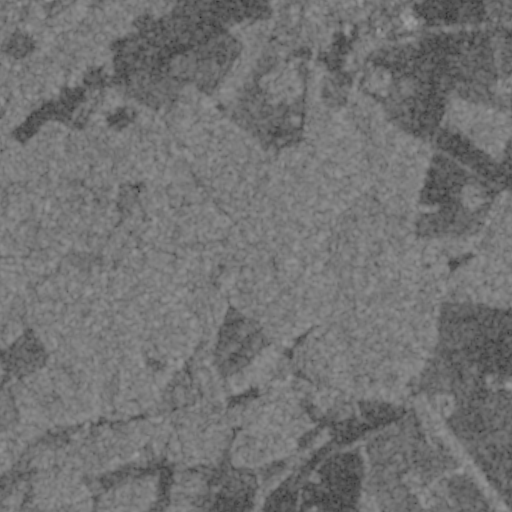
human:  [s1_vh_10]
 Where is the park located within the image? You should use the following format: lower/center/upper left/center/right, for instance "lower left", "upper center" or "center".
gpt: The park is located in the upper left of the image.
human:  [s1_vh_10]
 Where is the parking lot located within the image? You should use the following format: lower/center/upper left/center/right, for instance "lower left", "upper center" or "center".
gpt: The parking lot is located in the upper right of the image.
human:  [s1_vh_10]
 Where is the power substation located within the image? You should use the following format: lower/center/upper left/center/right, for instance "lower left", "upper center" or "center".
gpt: The power substation is located in the lower right of the image.
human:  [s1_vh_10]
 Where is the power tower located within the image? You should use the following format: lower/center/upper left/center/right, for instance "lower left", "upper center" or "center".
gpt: The power tower is located in the lower of the image.
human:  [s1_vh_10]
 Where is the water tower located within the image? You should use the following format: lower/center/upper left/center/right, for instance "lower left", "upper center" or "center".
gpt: The water tower is located in the upper right of the image.
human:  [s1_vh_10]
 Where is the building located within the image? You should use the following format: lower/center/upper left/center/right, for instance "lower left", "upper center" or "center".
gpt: There is no building in the image.

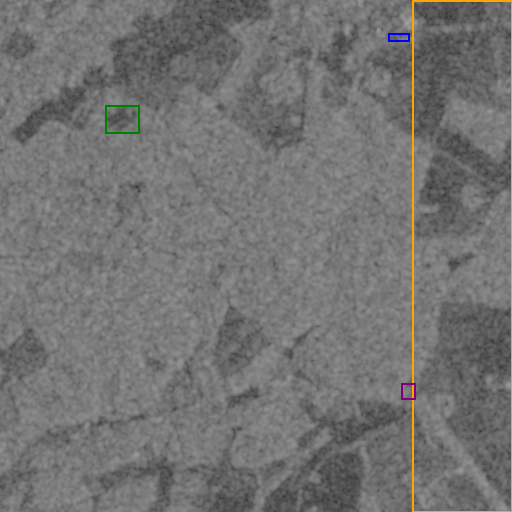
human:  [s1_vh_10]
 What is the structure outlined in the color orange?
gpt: The structure outlined in orange is a crop field.
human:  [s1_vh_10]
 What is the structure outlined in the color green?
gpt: The structure outlined in green is a park.
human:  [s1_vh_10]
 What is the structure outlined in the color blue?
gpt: The structure outlined in blue is a parking lot.
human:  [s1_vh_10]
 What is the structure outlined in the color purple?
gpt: The structure outlined in purple is a power substation.
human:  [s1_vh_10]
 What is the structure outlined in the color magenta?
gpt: There is no magenta outline.